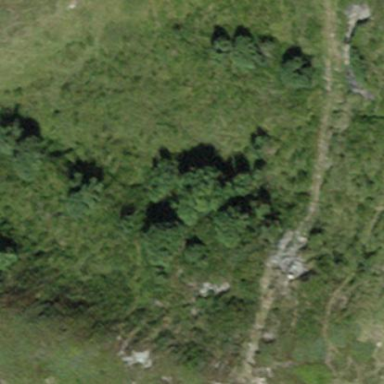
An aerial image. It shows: Patch of scrub vegetation.